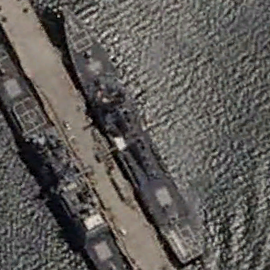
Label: destroyer